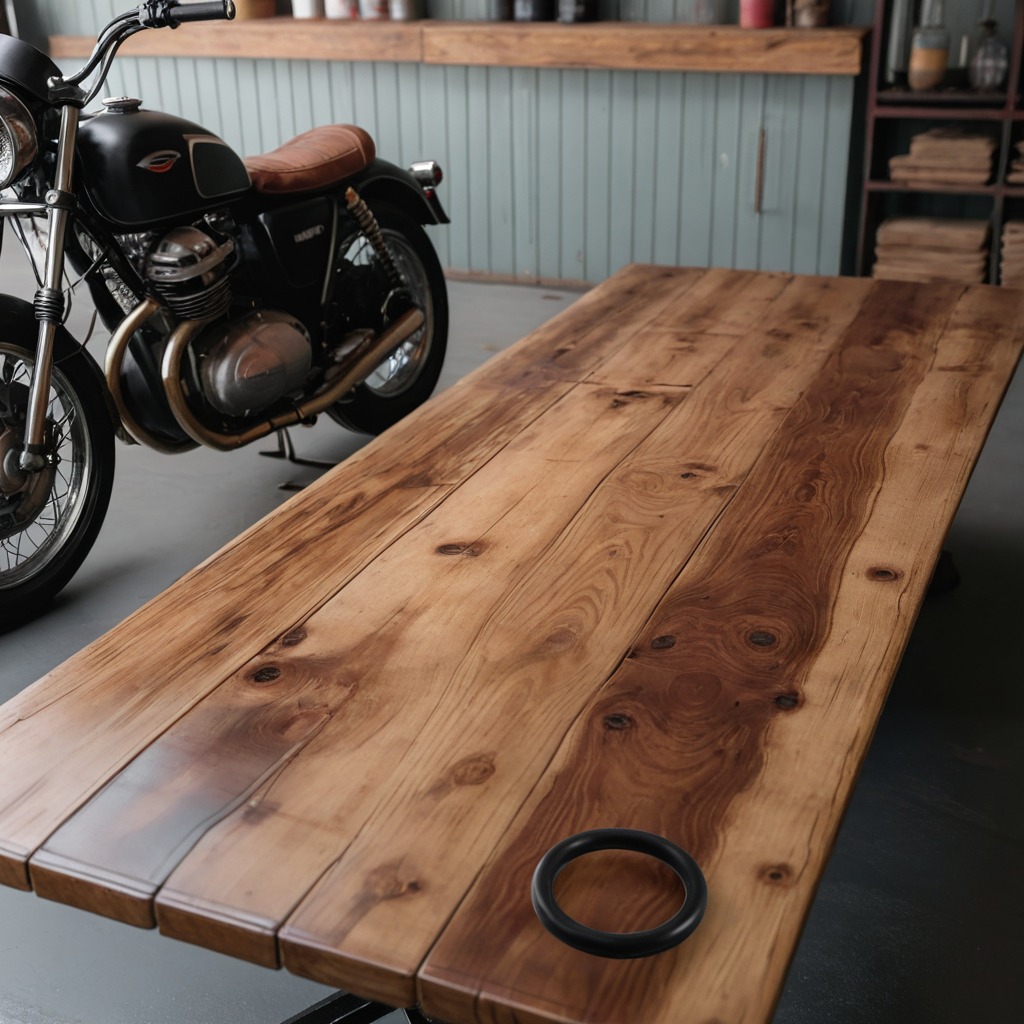
A rubber O-ring is lying on the wooden table.